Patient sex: M
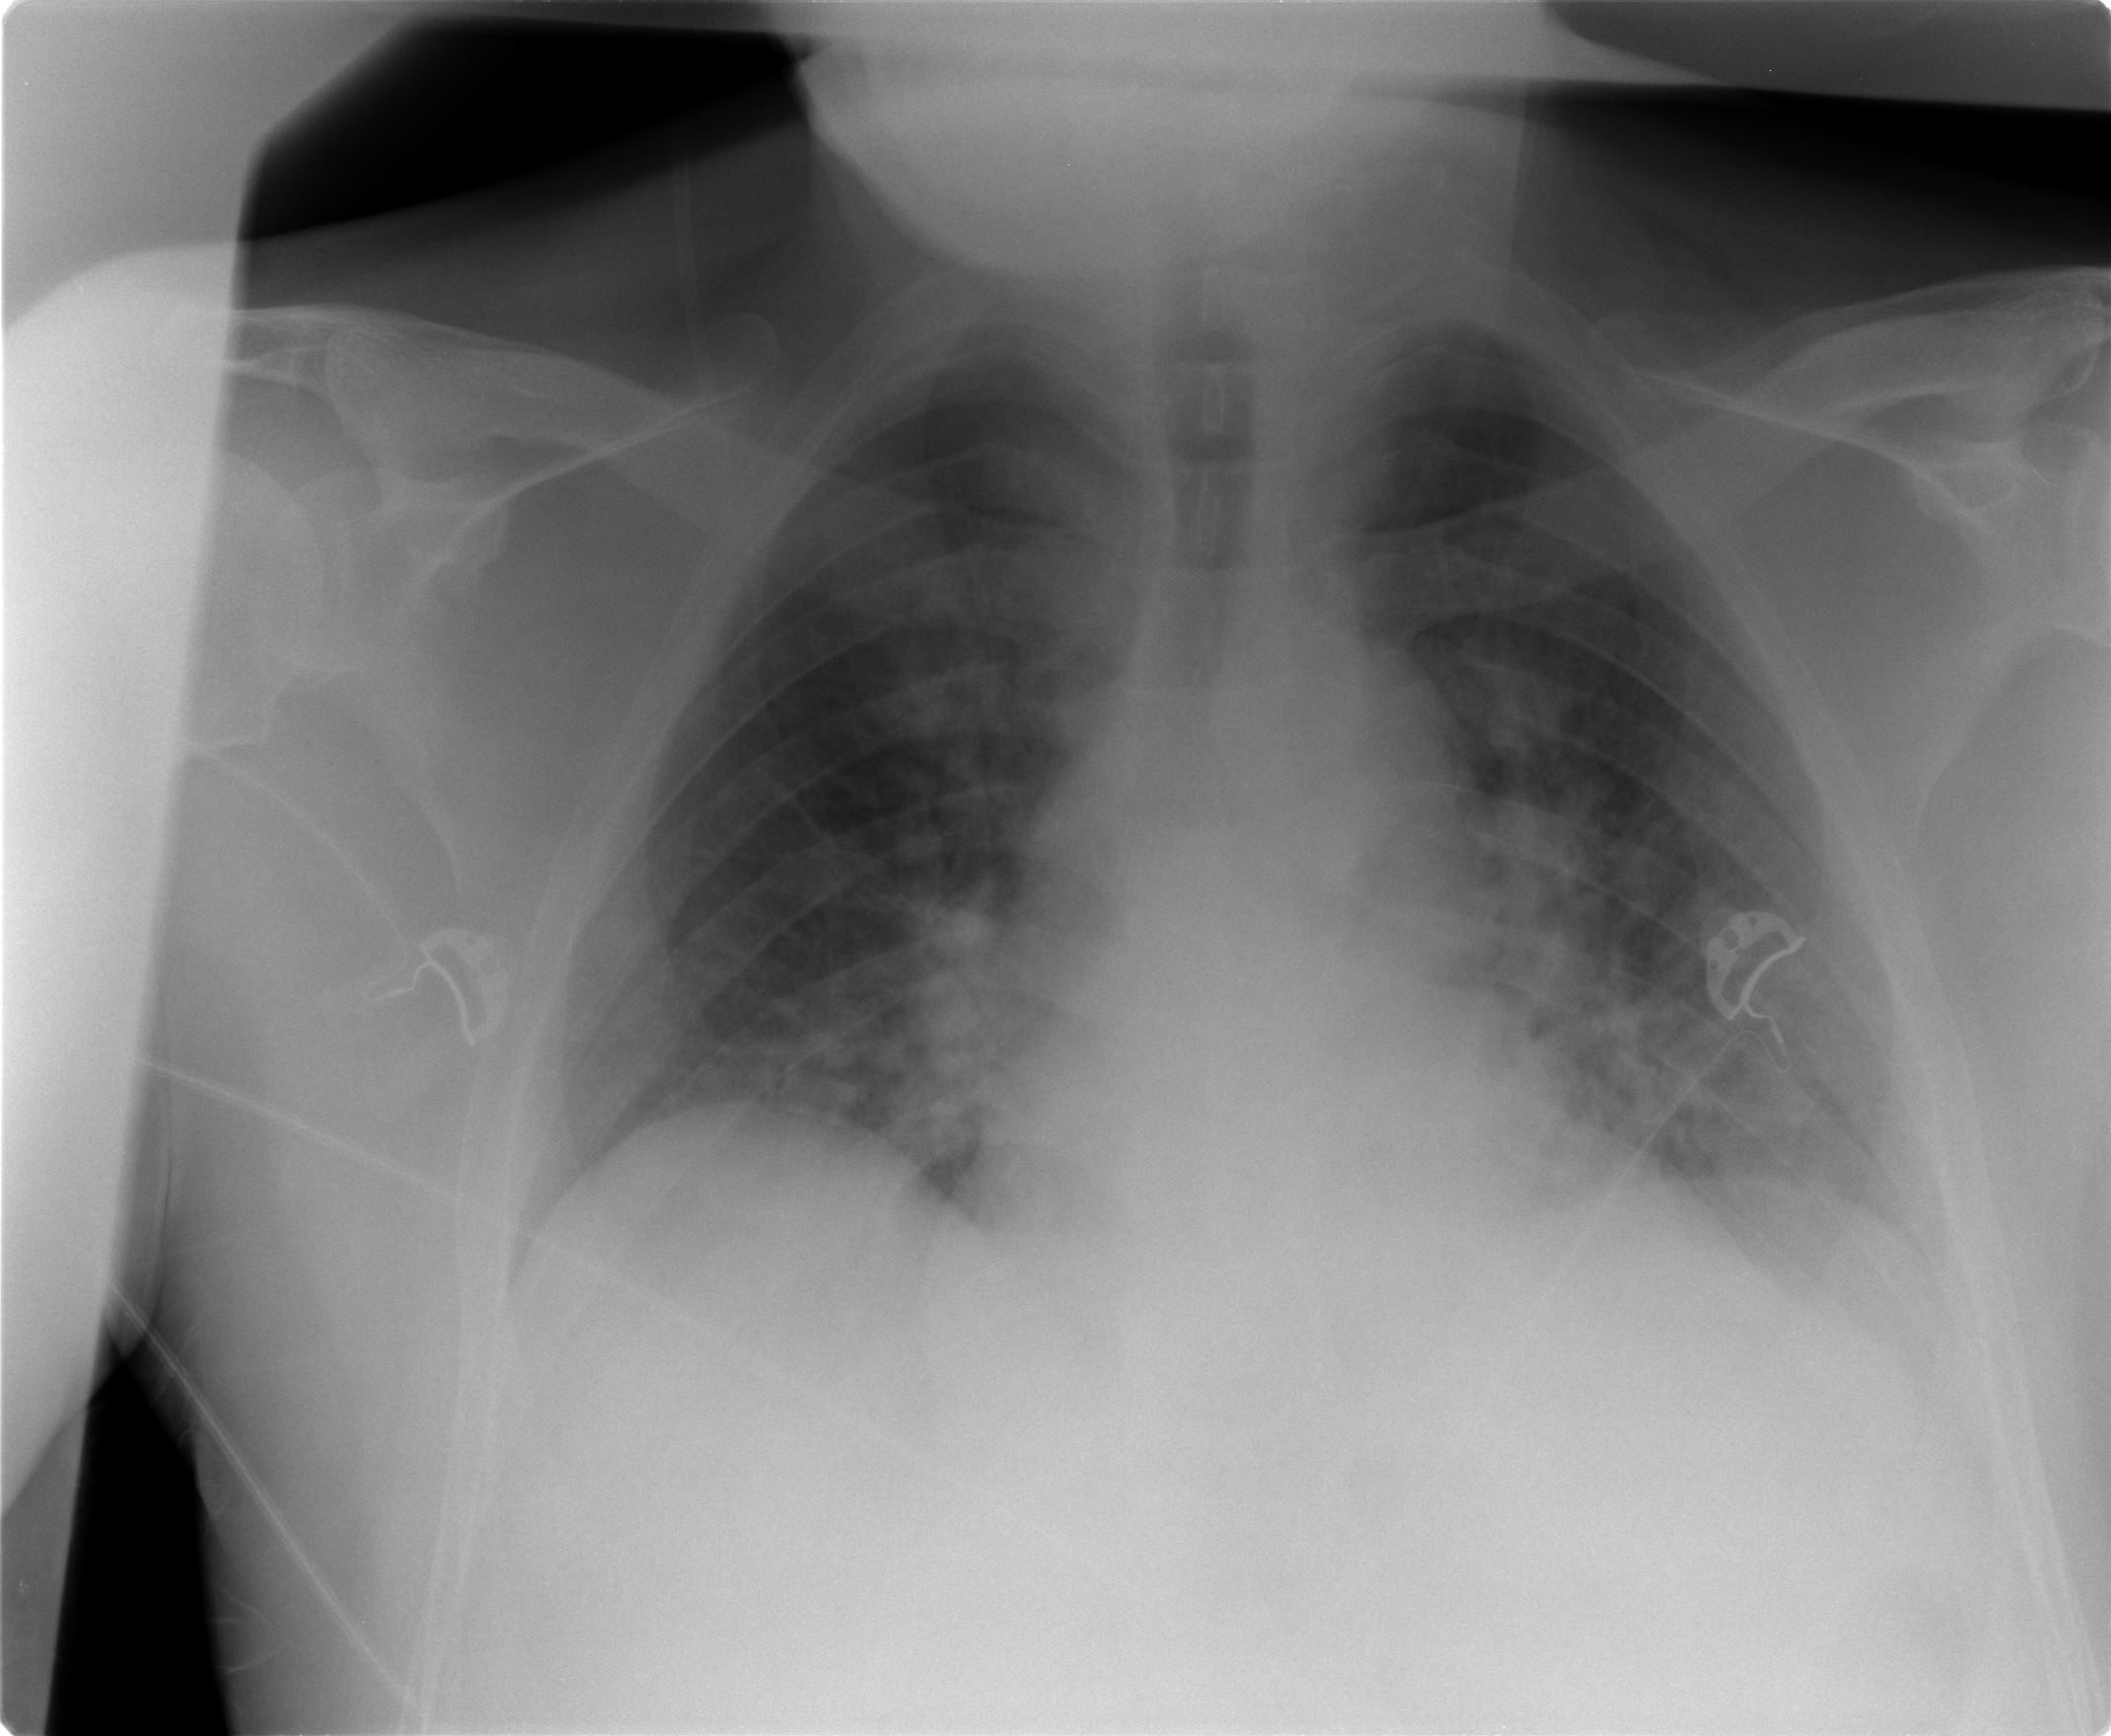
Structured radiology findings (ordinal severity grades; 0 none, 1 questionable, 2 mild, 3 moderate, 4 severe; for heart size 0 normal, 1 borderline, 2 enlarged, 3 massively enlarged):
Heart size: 1
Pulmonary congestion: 2
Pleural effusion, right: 0
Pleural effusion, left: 1
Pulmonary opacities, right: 0
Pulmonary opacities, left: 1
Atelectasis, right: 2
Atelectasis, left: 2